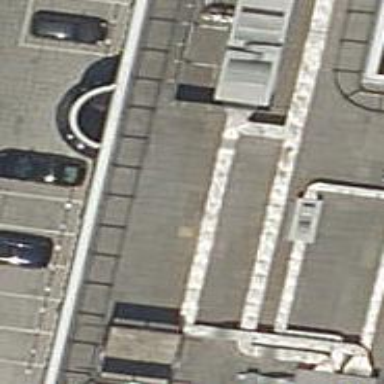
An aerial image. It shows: Car shop.